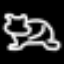
Label: frog